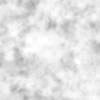
Label: no_change